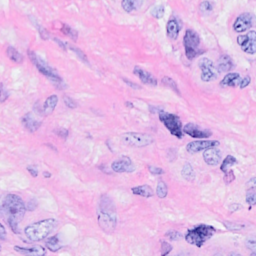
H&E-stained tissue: Breast